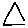
Label: triangle